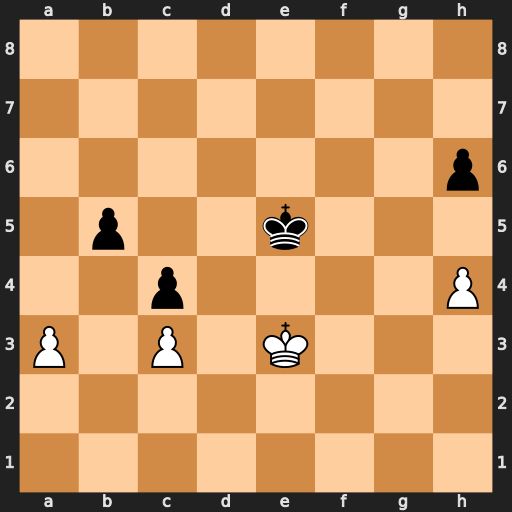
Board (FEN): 8/8/7p/1p2k3/2p4P/P1P1K3/8/8
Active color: w
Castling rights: -
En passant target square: -
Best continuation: h5 Kd5 Kf4 Kc5 Kf5